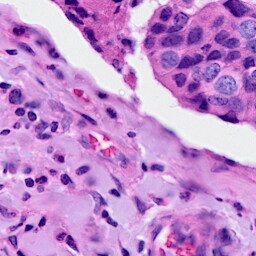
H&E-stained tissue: Breast